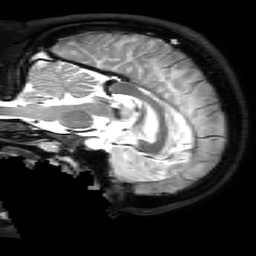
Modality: T2w
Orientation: sagittal
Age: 31
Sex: female
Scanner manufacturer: philips
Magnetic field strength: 3 T
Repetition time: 2.5 s
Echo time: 0.2438 s